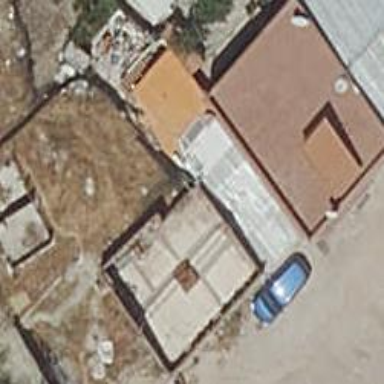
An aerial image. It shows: Detached building.